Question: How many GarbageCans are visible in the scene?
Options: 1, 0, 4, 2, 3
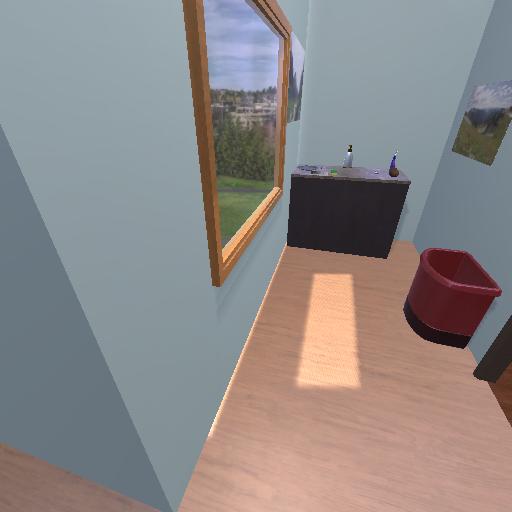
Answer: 1